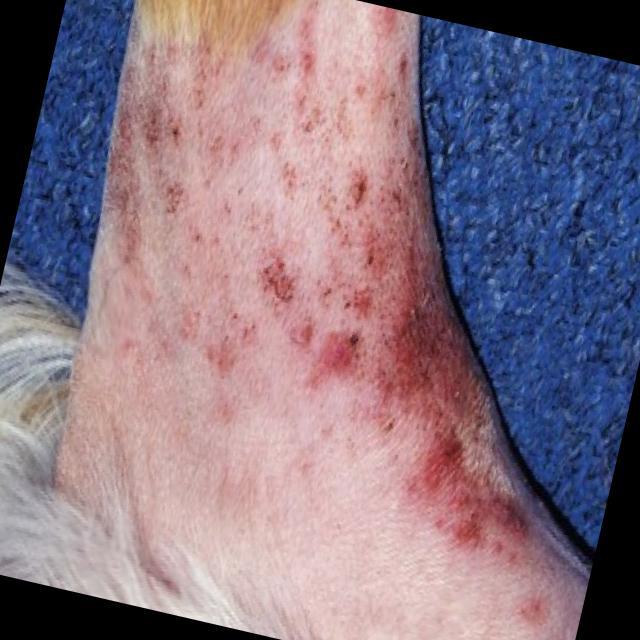
Canine fungal skin infection — characterized by alopecia, scaling, crusting, and circular lesions. Common agents include Malassezia and Candida species.